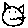
Label: cat